The plot is a Hilbert-envelope spectrum of a rotating bearing's acceleration signal, annotated with the bearing's characteristic defect frequencies. What is the most likely bearing condition (normal, inner_race, outer_race, ball)?
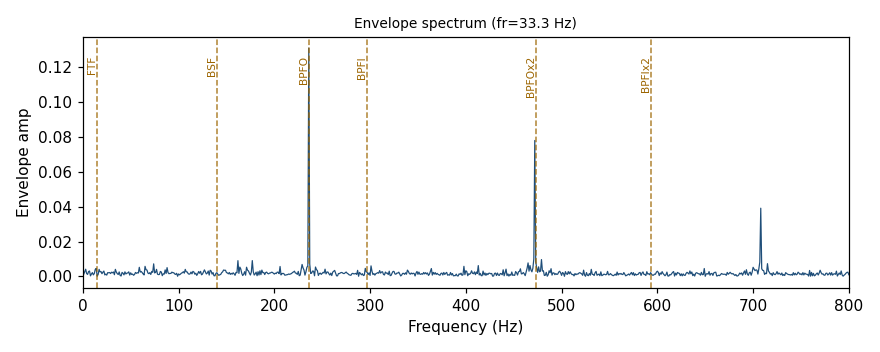
Answer: outer_race